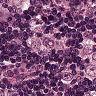
Metastatic tissue present: yes